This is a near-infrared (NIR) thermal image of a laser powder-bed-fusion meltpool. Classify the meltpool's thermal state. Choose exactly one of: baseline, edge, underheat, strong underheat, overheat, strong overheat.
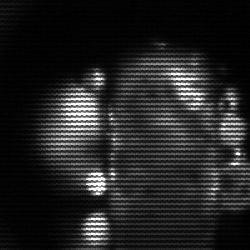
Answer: strong underheat